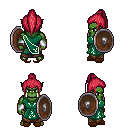
a pixel art fantasy rpg character, male body template, orc, green skin, sash dress, robe skirt, ruby red long topknot hairstyle, white cloth bracers, brown slippers, shield, four views (front, back, left, right), 2x2 character sprite sheet, small pixel art, hard edges, no anti-aliasing